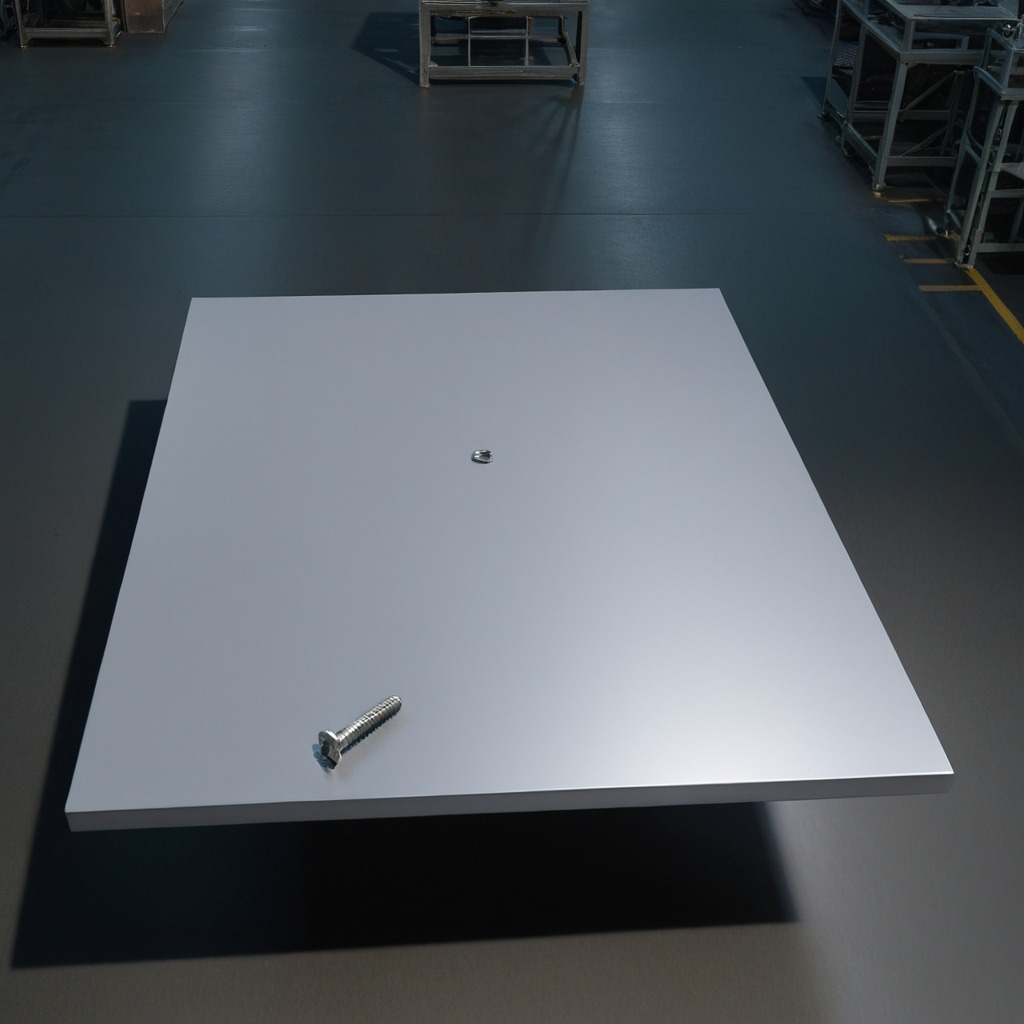
A metal screw is lying on the tabletop.